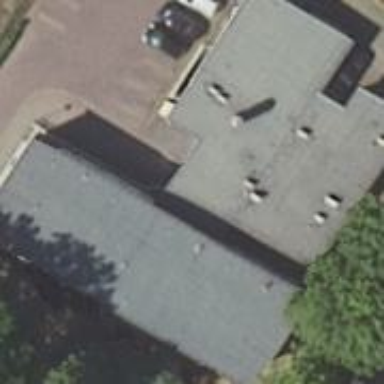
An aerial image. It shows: Building.